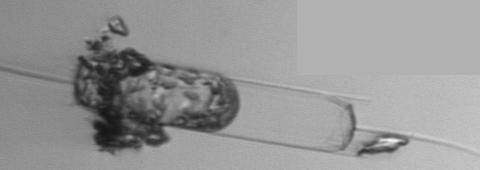
Label: Ditylum_brightwellii